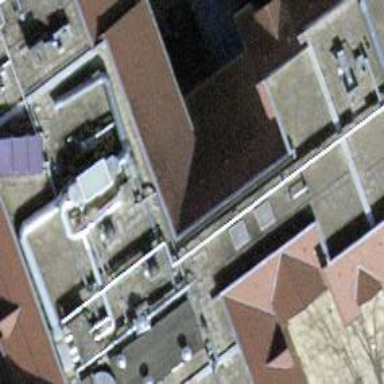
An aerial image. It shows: Nursing home.